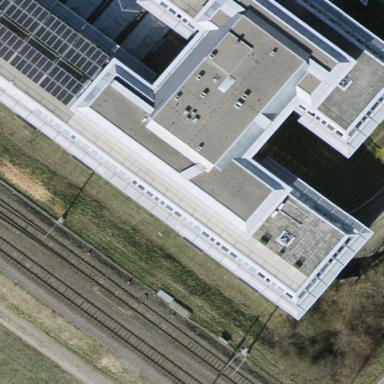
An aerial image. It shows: Commercial building.